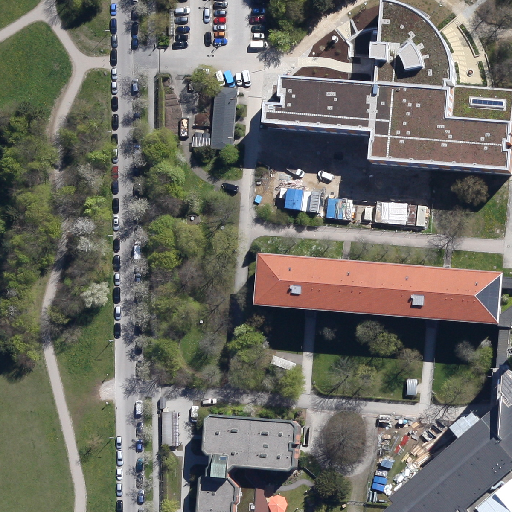
Referring expression: light-duty vehicle driving on the road